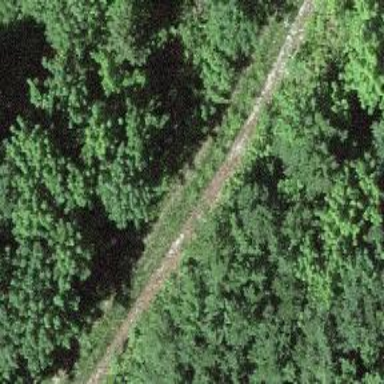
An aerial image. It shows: Track road with grade4 tracktype.